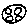
Label: moon